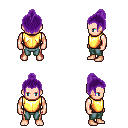
a pixel art fantasy rpg character, male body template, human, light skin, gold chest armor, teal pants, purple short topknot hairstyle, four views (front, back, left, right), 2x2 character sprite sheet, small pixel art, hard edges, no anti-aliasing